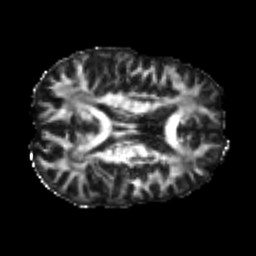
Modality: FA
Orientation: axial
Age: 22
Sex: male
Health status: healthy
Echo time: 0.074 s